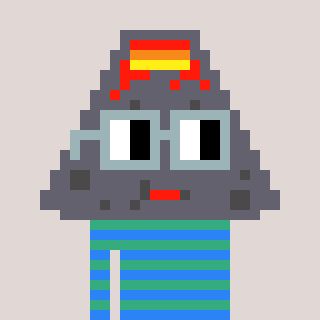
a pixel art character with square dark gray glasses, a volcano-shaped head and a teal-colored body on a warm background